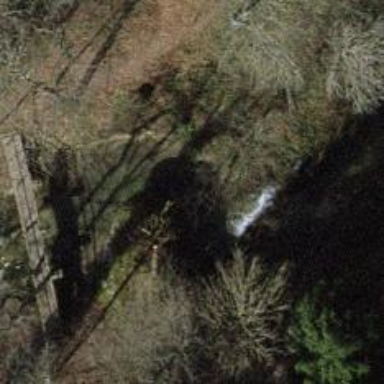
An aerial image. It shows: Bridge with dirt steps.